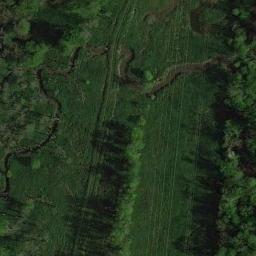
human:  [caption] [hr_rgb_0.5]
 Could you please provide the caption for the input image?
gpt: There are many trees on the meadow .

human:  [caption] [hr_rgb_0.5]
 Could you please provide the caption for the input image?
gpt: This meadow has dense grasses and some trees and a river goes through the meadow .

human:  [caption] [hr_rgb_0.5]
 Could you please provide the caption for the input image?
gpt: The entire image is dominated by grass .

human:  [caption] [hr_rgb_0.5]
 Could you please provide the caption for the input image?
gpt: A winding path in a large lush green meadow with many green trees .

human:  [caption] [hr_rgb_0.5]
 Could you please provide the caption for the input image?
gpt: There are many green trees on the green meadow .